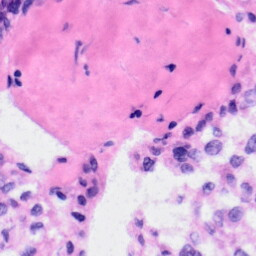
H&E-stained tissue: Liver